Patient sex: F
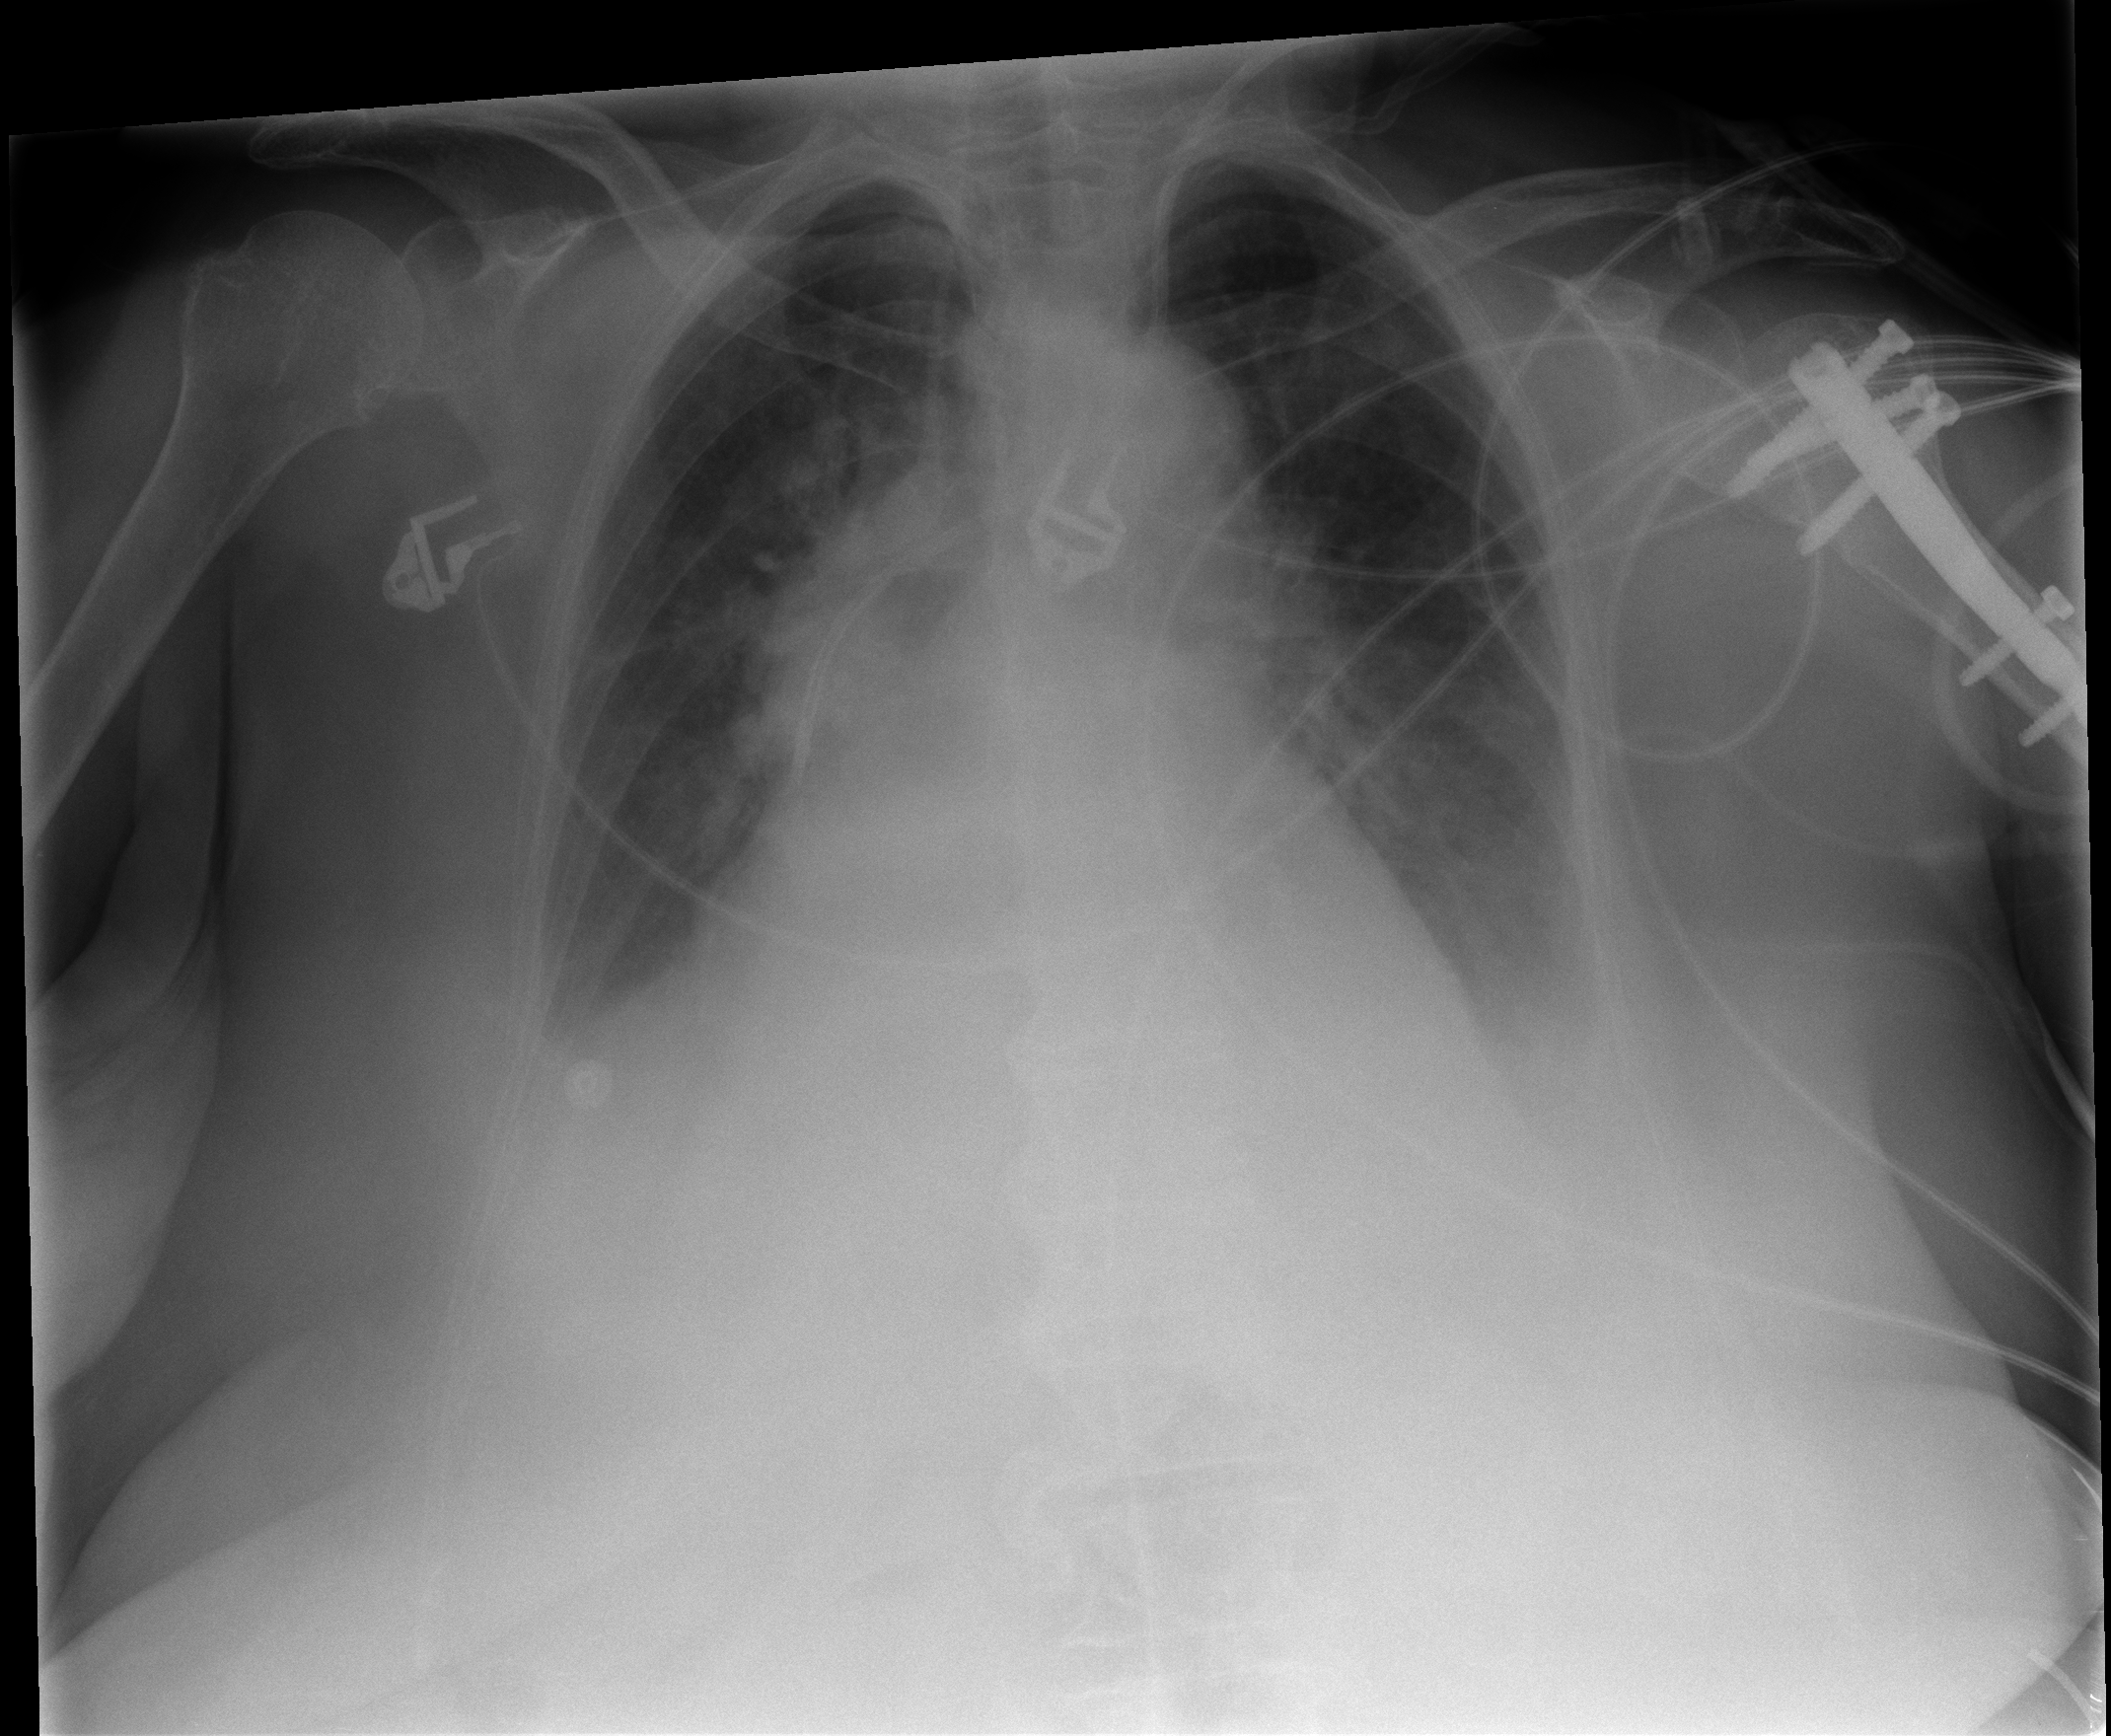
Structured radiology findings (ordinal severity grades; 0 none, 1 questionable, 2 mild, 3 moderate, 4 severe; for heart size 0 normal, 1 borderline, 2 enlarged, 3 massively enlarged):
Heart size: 2
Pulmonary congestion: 3
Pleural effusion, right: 2
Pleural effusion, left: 2
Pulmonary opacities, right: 0
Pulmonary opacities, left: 2
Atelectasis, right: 2
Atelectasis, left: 3